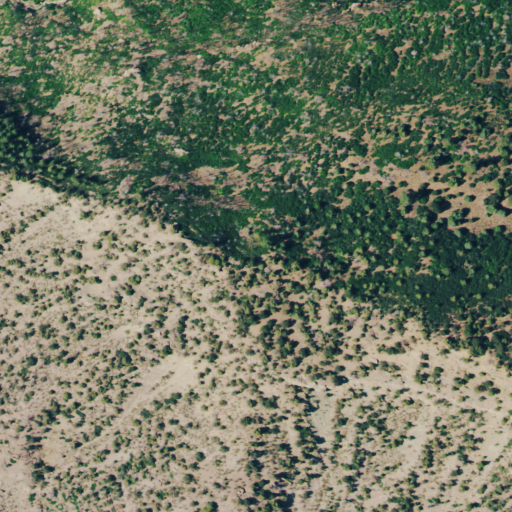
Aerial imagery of cliff(s) in Colorado named Craig Point containing evergreen forest, shrub, mixed forest, and deciduous forest